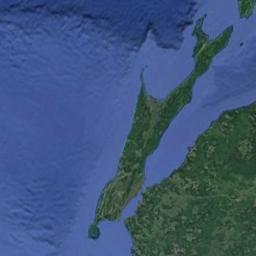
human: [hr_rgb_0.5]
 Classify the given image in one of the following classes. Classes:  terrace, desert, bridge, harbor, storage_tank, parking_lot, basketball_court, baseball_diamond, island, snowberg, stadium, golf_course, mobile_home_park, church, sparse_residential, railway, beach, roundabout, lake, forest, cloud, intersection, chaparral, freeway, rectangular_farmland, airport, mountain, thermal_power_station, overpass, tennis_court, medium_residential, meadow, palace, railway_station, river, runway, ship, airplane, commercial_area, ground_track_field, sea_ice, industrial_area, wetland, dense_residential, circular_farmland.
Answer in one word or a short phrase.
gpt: island